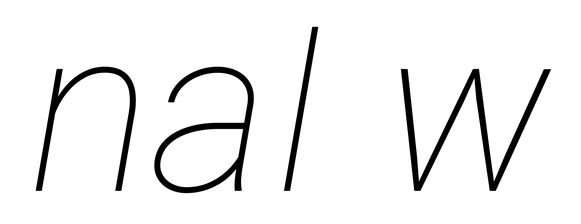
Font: Roboto-Italic_Thin_Italic